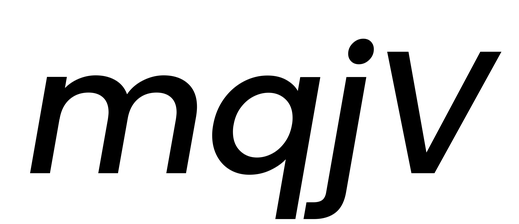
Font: Poppins-MediumItalic